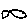
Label: fish